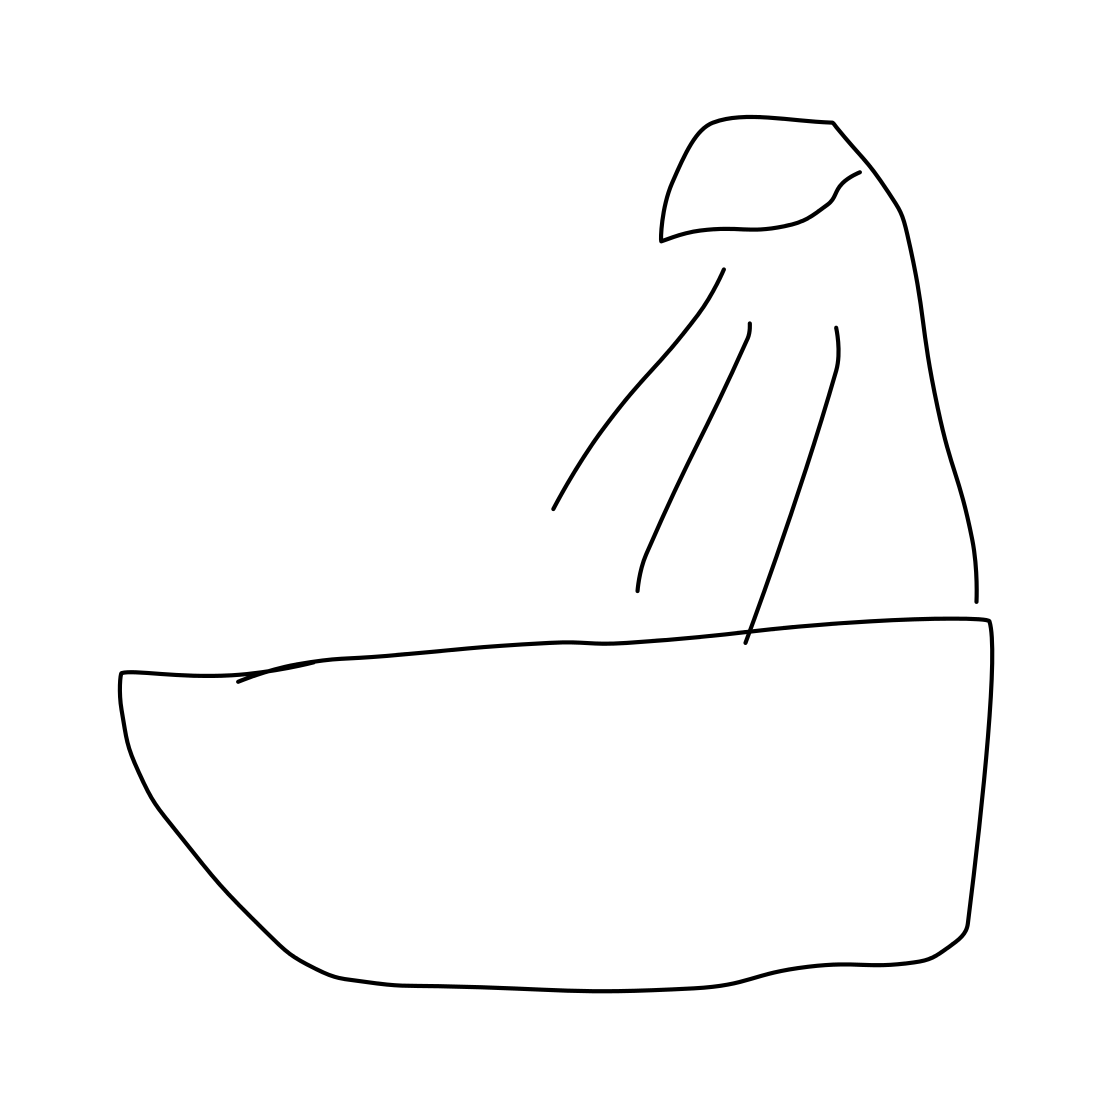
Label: bathtub